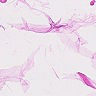
Metastatic tissue present: no